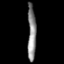
Tissue: prostate
Cell type: T cells
Senescence score: 0.3334
Nuclear area (px): 469
Mean DAPI intensity: 134.917